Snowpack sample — Buffalo Mountain, Silverthorne, Colorado, USA (2/22/26, 2:02 PM MST)
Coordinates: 39.622, -106.113
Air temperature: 33 °F
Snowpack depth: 63 cm
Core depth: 30 cm
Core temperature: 26.6 °F
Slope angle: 11°, slope face: 116°
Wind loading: low
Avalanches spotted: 0
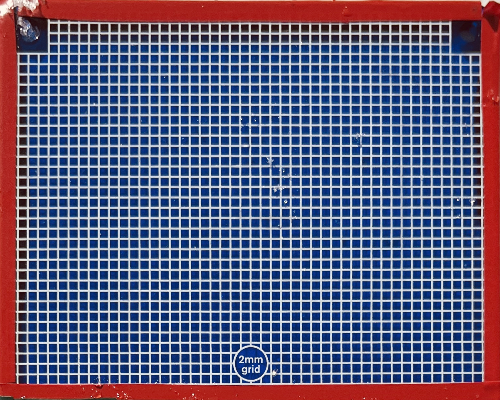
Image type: profile
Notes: In a firebreak similar to site 1, minimal wind loading with no spotted avalanches (not many faces in view though)